Interaction volume radius: 5 \u00c5
Interaction volume height: 25 \u00c5
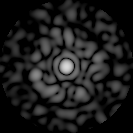
Disorder parameter: 0.8695